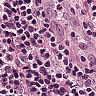
Metastatic tissue present: no